Question: At each time, any colored ball can be exchanged with the white ball. How many such exchanges are needed at least to make all the red balls arranged in front of the green balls (white ball positions are arbitrary)?
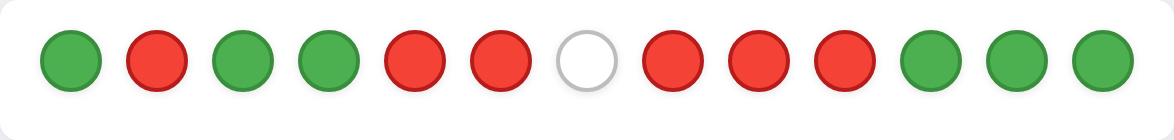
Answer: 6